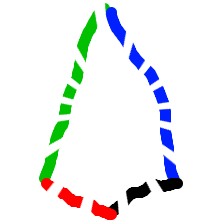
Shape: kite